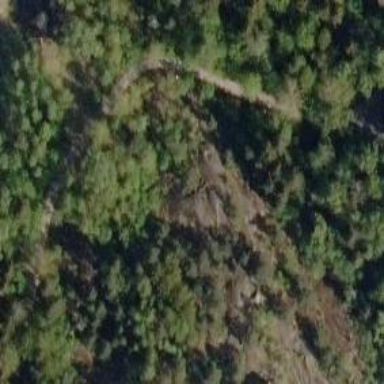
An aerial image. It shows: Cliff in nature.